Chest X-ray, PA view. Patient: 63 years old, sex M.
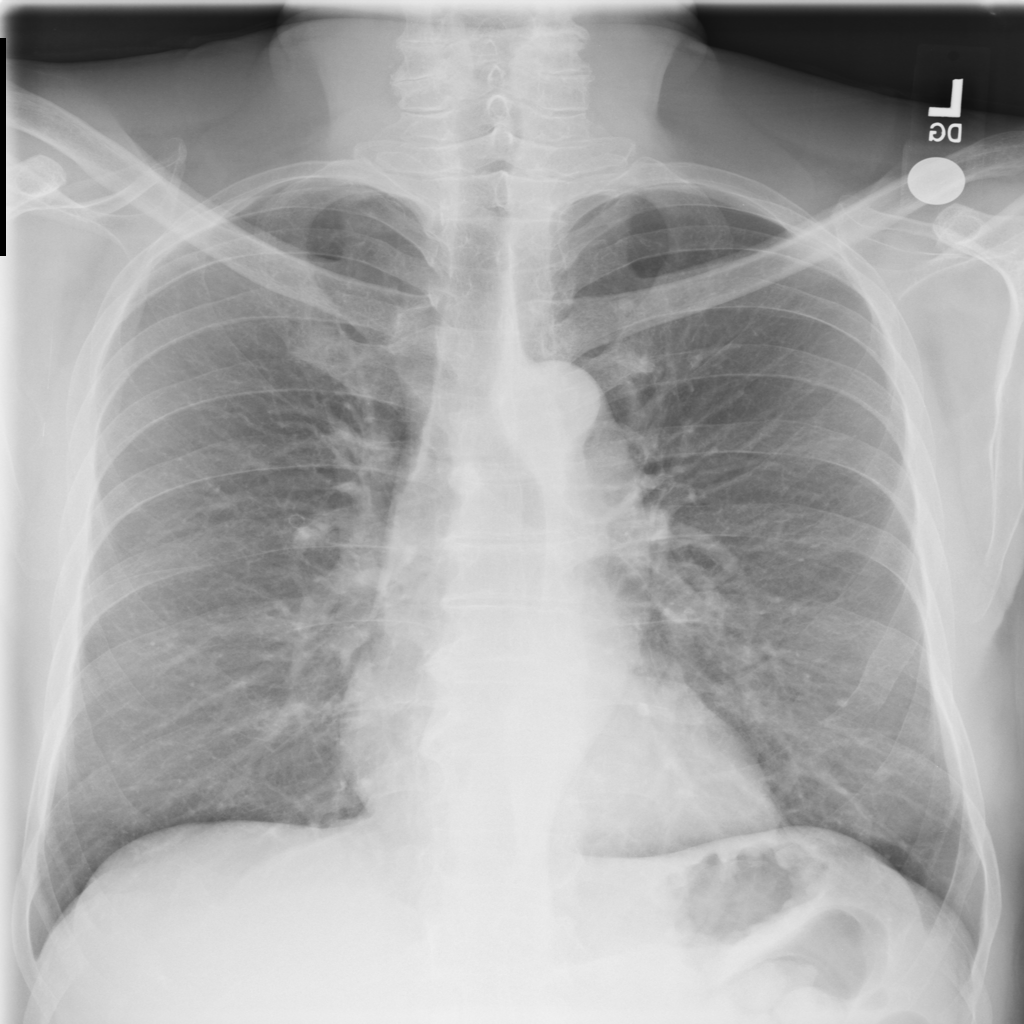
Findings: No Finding